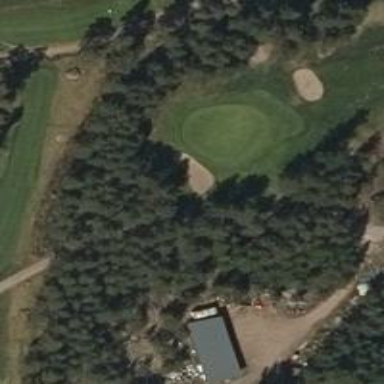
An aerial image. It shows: View of golf hole.